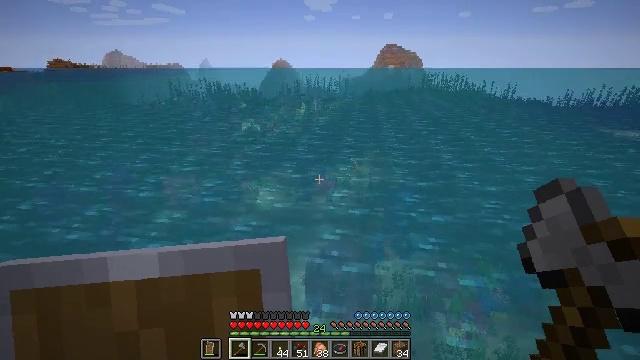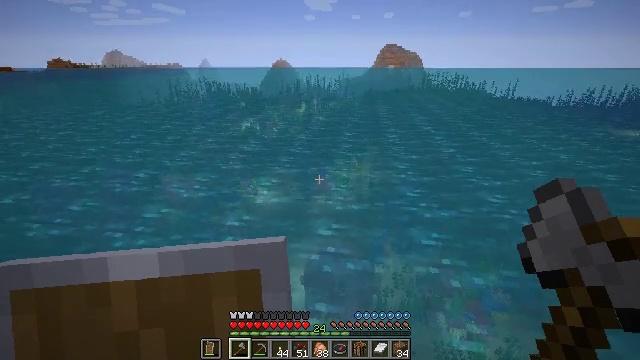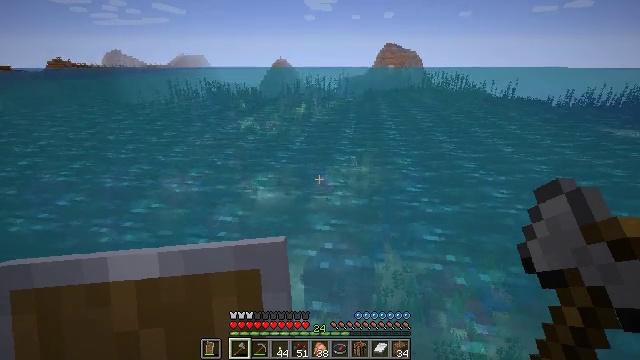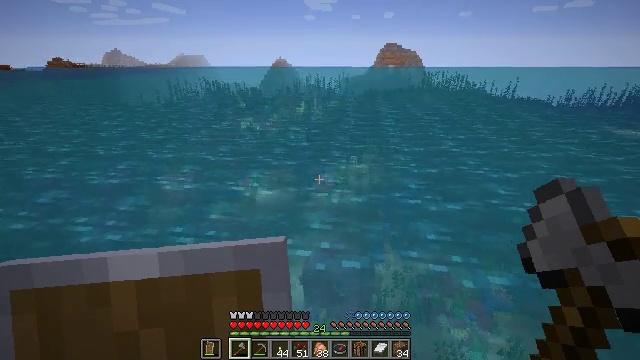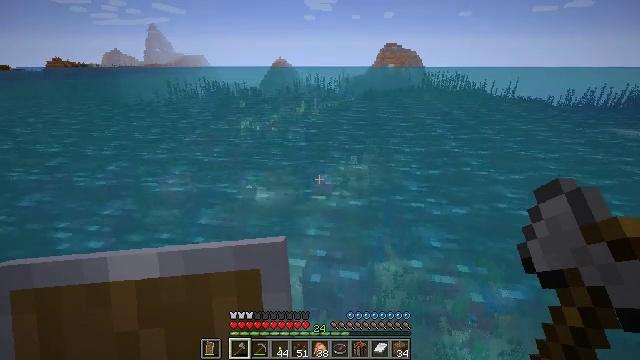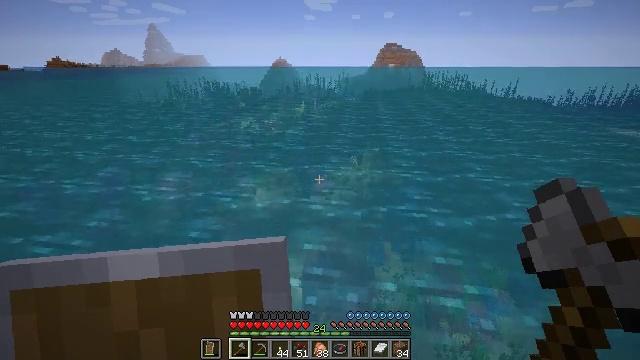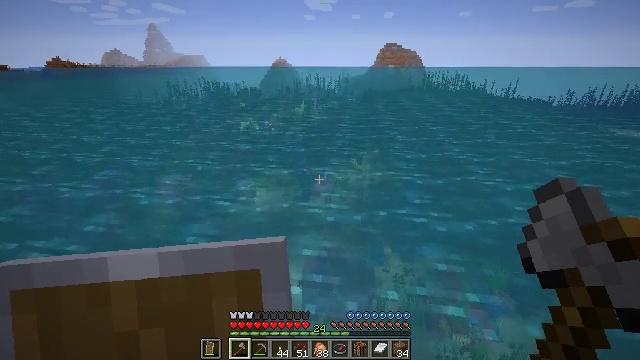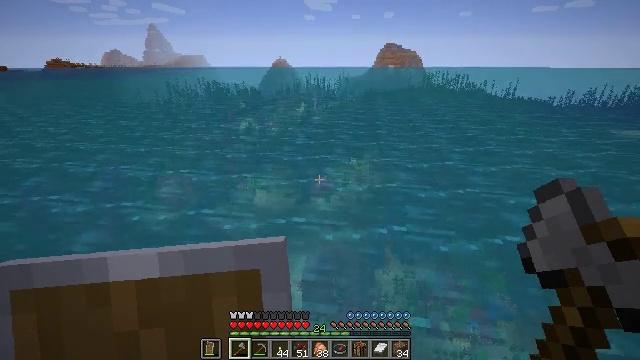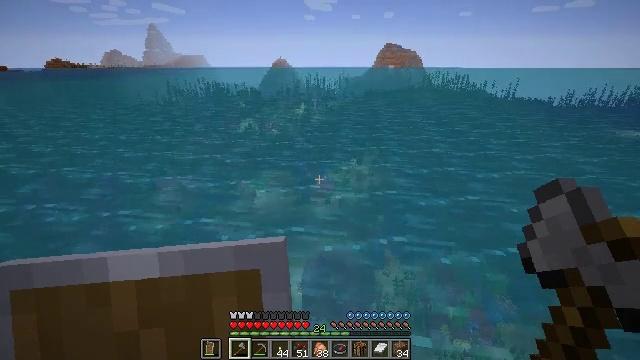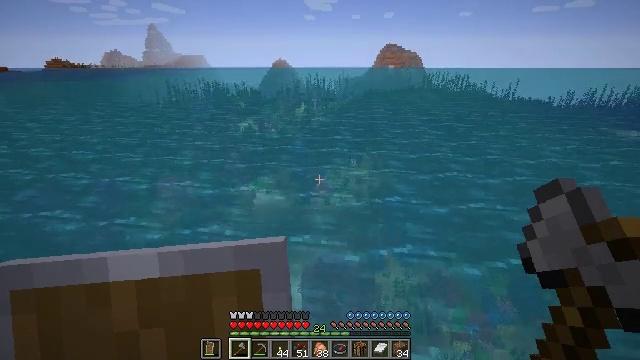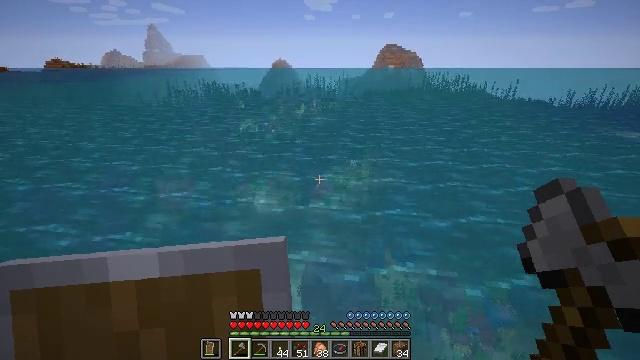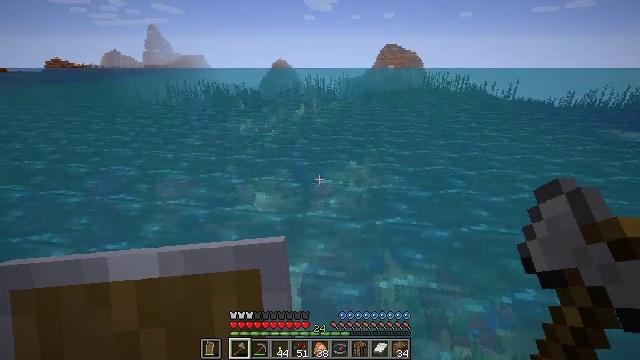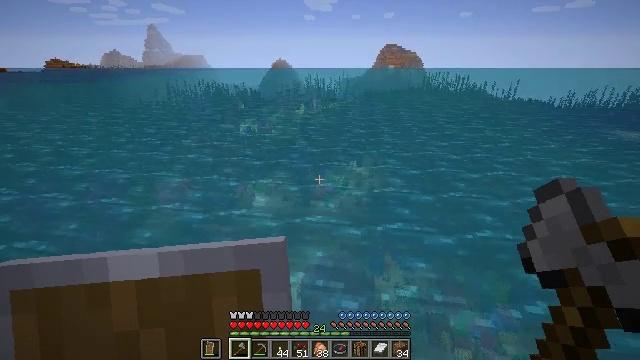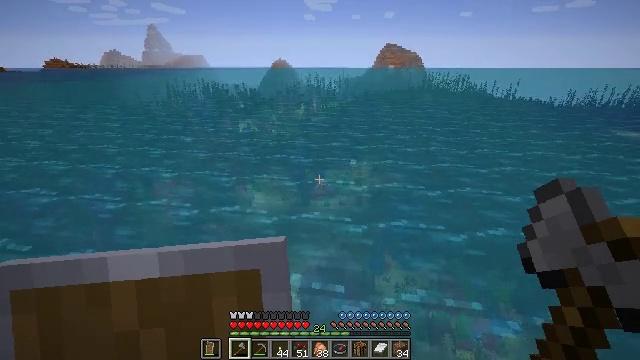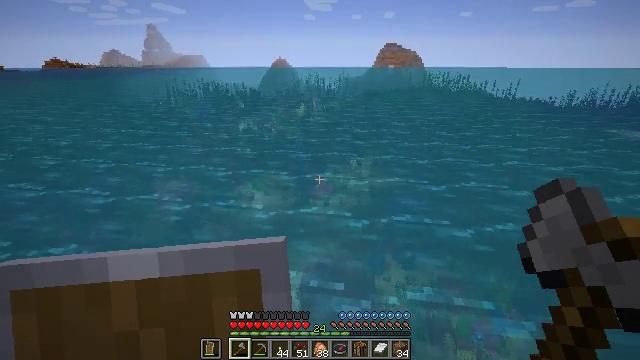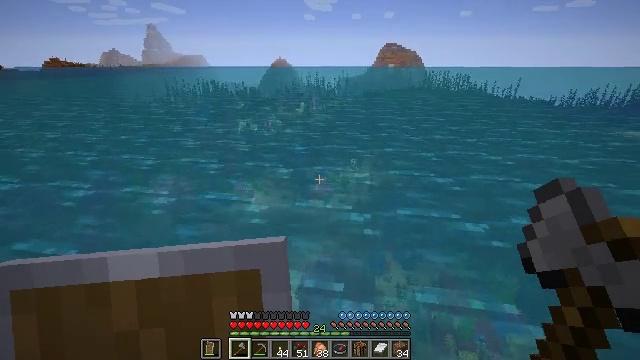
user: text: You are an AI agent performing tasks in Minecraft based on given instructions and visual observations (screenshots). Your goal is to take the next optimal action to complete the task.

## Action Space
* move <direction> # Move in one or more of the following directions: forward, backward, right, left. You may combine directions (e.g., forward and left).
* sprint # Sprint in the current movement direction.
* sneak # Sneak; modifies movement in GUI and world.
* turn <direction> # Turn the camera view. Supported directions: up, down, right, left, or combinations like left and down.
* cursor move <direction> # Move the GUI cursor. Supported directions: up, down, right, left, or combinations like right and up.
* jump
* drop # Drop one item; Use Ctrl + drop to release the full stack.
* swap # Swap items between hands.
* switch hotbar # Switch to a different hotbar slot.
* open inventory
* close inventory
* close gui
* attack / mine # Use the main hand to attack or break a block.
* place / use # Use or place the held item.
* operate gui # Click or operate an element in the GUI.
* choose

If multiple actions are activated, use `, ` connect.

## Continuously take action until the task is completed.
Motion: motion action
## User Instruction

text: Use hand or tool to break sea pickles.
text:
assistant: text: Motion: move forward, jump
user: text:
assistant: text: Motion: move forward, jump
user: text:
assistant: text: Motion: move forward, jump
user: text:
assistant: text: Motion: move forward, jump
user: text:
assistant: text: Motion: move forward, jump
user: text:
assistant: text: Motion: move forward, jump
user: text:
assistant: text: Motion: move forward, jump
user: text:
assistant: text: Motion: move forward, jump
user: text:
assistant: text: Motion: move forward, jump
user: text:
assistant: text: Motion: move forward, jump
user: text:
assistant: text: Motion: move forward, jump
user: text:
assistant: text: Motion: move forward, jump
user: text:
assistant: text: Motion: move forward, jump
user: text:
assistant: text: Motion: move forward, jump
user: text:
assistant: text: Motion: move forward, jump
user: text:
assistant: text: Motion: move forward, jump
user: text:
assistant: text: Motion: move forward, jump
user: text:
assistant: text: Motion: move forward, jump
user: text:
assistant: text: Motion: move forward, jump
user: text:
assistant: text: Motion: move forward, jump
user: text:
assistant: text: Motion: move forward, jump
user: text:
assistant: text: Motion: move forward, jump
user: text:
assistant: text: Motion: move forward and move right, jump
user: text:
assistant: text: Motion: move forward and move right, turn down, jump
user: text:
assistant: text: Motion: move forward and move right, turn down, jump
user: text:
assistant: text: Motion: move forward and move right, turn down, jump
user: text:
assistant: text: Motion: move forward and move right, turn down, jump
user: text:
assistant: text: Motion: move forward and move right, turn down, jump
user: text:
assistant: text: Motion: move forward, turn down
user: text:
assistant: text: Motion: move forward, sneak, turn right and down